Question: I don't know what to call the type of menu that RegexPal use for their quick reference, therefore I've called it a "Pin Menu" (not sure if there's a more appropriate name?), but I'd like to recreate the functionality which essentially is:
- - -
How would I go about creating this in JQuery and/or standard javascript.
The RegexPal example can be found <URL>. And I've posted a screenshot below:

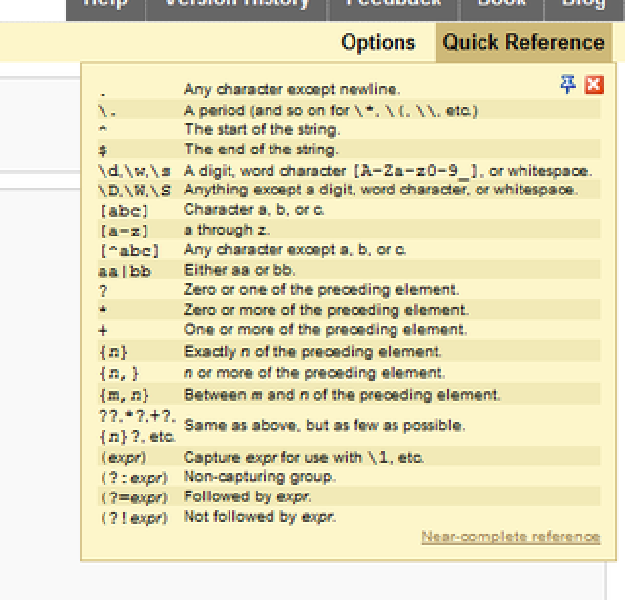
Answer: I like Ori's answer, but screw it, I already wrote this. Either way, you want to stay away from the 'locked' global, and you want to wrap all this up into a plugin (are you sure one doesn't exist already?).
Style:
'''
#pincontent {
display: none;
border: 1px solid black;
}
#pin, #close {
cursor: pointer;
}
'''
Code:
'''
$(document).ready(function() {
$('#pinmenu').data('pinned', 0);
$('#pintrigger').mouseover(function() {
$('#pincontent').show();
});
$('#pinmenu').mouseleave(function(evt) {
if ($('#pinmenu').data('pinned') !== 1) {
$('#pincontent').hide();
}
});
$('#pin').click(function() {
var pinned = $('#pinmenu').data('pinned');
if (pinned === 0) {
$('#pin').css('color', 'red');
$('#pinmenu').data('pinned', 1);
} else {
$('#pin').css('color', 'black');
$('#pinmenu').data('pinned', 0);
}
});
$('#close').click(function() {
$('#pincontent').hide();
$('#pin').css('color', 'black');
$('#pinmenu').data('pinned', 0);
});
});
'''
HTML:
'''
<div id='pinmenu'>
<div id='pintrigger'>My Trigger</div>
<div id='pincontent'>
<div><span id='pin'>Pin</span> <span id='close'>Close</span></div>
<div>Some text lalal</div>
</div>
</div>
<div>Lorem ipsum dolor sit amet, consectetur adipiscing elit.</div>
'''